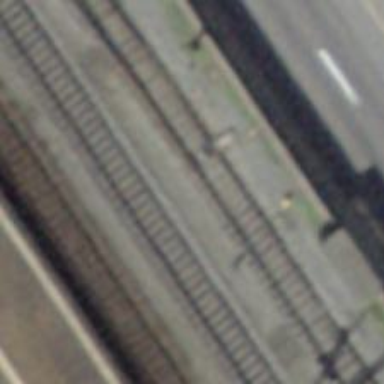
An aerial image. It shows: Railway switch.